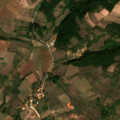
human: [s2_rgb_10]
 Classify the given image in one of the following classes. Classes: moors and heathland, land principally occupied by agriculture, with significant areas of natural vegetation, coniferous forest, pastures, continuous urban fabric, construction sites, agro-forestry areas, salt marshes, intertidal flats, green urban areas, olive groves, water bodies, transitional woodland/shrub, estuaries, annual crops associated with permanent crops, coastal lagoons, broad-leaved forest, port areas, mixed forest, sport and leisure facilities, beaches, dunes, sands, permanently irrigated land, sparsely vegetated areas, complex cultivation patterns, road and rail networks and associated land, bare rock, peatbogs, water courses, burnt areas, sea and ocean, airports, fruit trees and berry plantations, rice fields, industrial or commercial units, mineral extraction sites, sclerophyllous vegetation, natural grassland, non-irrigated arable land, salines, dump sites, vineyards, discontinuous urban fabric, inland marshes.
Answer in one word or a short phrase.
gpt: non-irrigated arable land, pastures, complex cultivation patterns, land principally occupied by agriculture, with significant areas of natural vegetation, broad-leaved forest